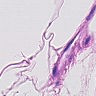
Metastatic tissue present: no